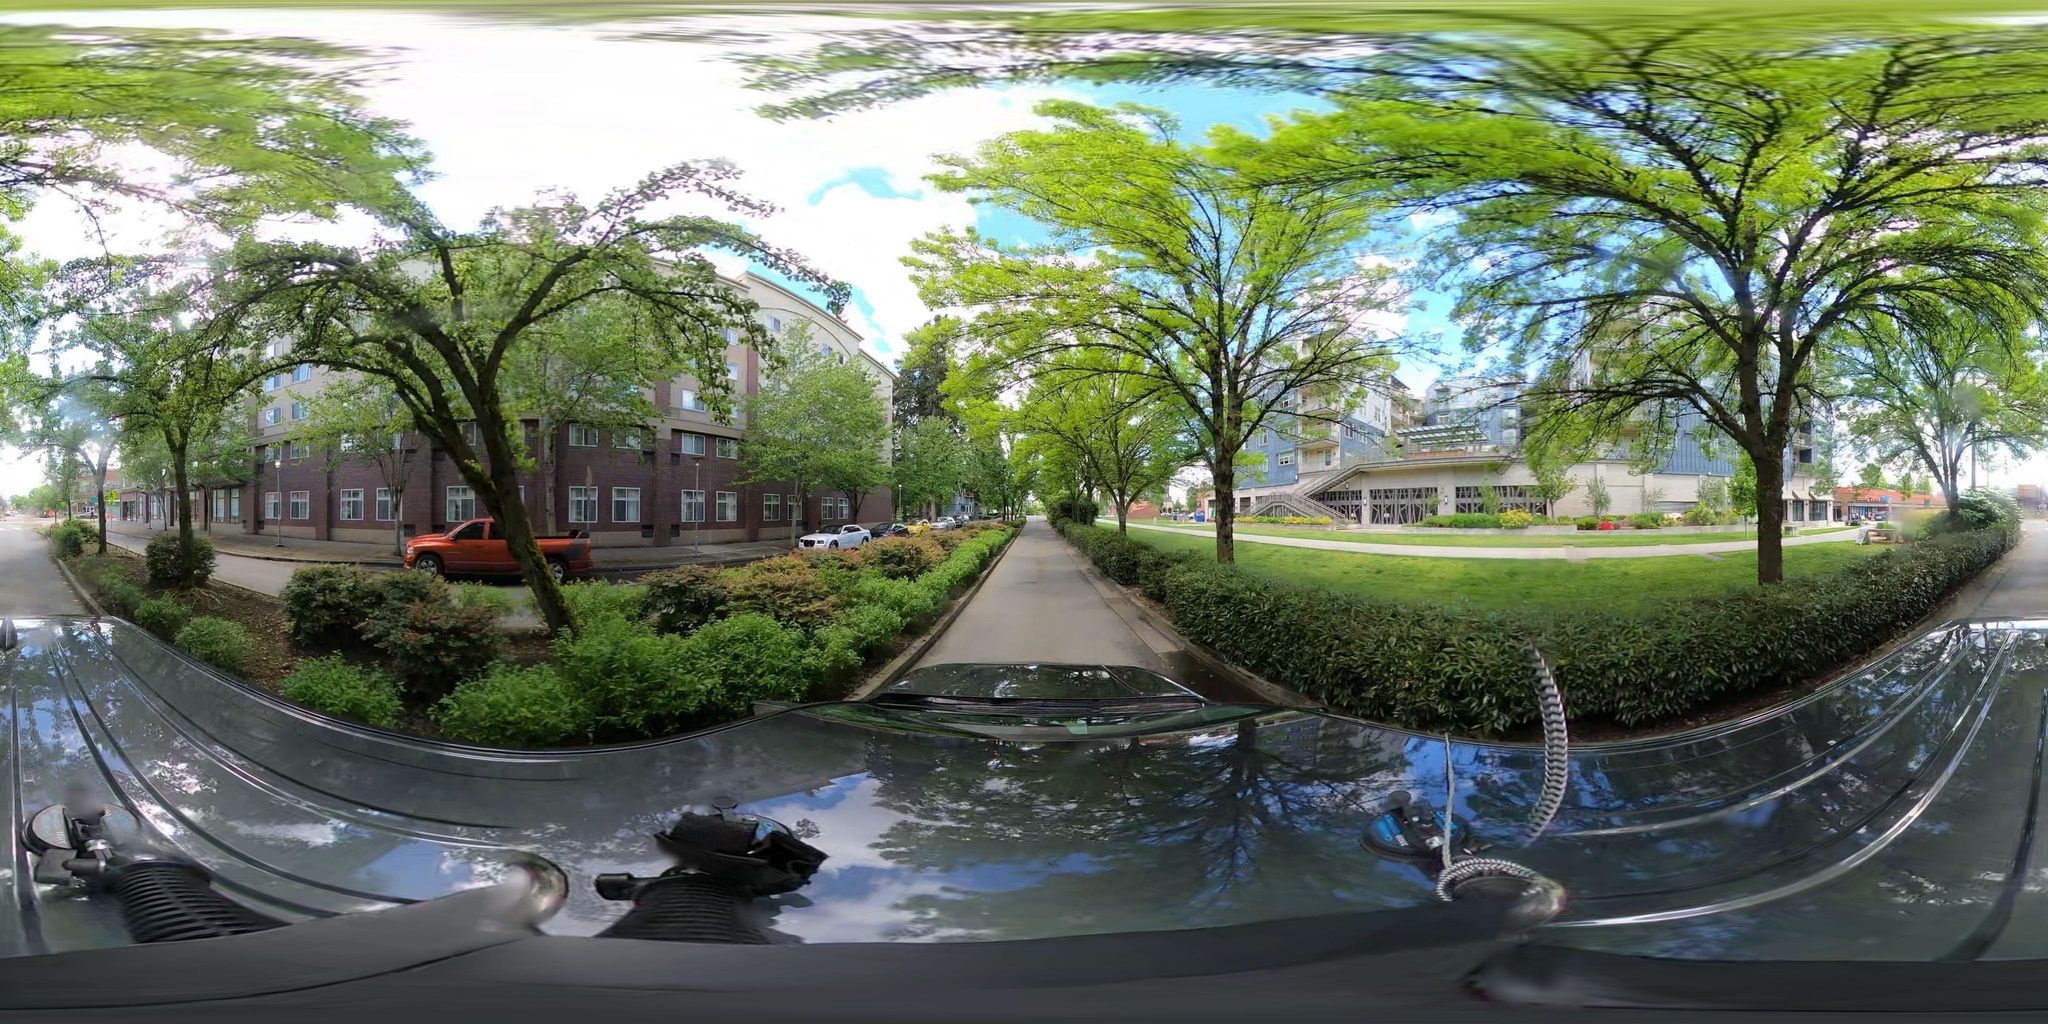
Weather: clear
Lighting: day
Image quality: slightly poor
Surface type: cycling surface
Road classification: tertiary
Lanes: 2, 1
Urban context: urban centre
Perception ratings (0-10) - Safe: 2.55, Lively: 7.06, Beautiful: 5.95, Boring: 3.2, Depressing: 2.98, Wealthy: 4.99